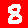
Digit: 8